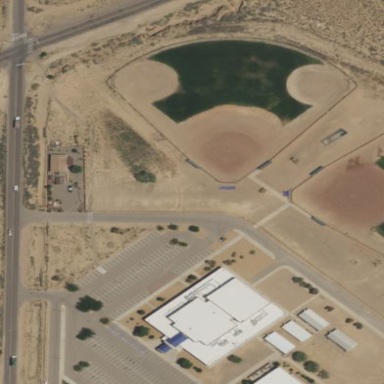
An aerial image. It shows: Baseball pitch for leisure land activities.